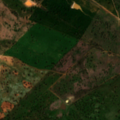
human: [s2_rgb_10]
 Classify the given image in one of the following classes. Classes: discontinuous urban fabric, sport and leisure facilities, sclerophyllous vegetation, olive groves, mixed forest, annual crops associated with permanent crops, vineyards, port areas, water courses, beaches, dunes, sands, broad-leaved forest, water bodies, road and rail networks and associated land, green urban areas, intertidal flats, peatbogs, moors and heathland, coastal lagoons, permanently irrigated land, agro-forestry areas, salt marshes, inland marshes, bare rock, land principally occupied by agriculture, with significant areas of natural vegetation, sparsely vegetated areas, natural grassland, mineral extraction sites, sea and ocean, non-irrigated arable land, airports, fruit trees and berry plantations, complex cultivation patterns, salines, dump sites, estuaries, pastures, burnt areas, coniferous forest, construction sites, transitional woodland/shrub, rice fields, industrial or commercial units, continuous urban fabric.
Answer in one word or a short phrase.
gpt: non-irrigated arable land, agro-forestry areas